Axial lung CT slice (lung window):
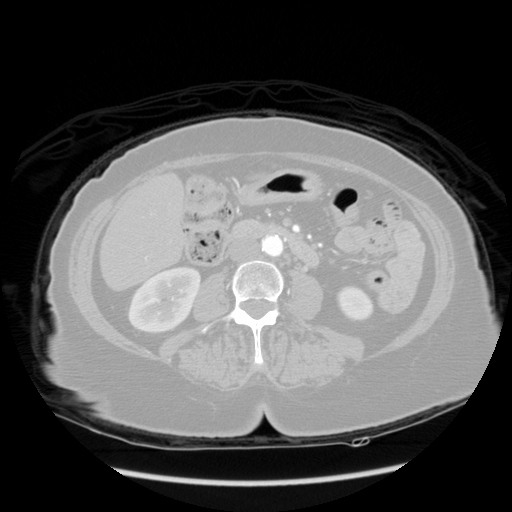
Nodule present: no